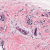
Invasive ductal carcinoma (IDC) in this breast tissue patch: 0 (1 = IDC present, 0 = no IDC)